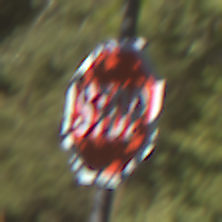
Verkehrszeichen: Stop
Umgebung: Outdoor, Nature
Tageszeit: MorningAfternoon
Wetter: Clear
Licht: Natural
Jahreszeit: NotSpecified
Kontrast: LowContrast